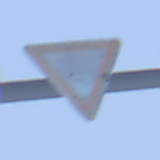
Verkehrszeichen: VorfahrtGewaehren
Umgebung: Outdoor, Nature
Tageszeit: Midday
Wetter: Overcast
Licht: Natural
Jahreszeit: Winter
Kontrast: LowContrast